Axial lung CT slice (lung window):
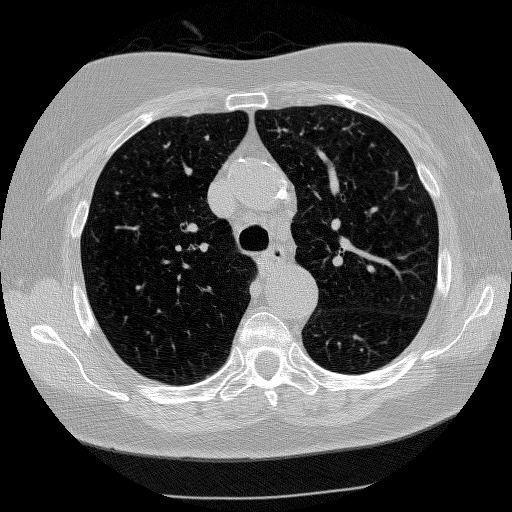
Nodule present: no